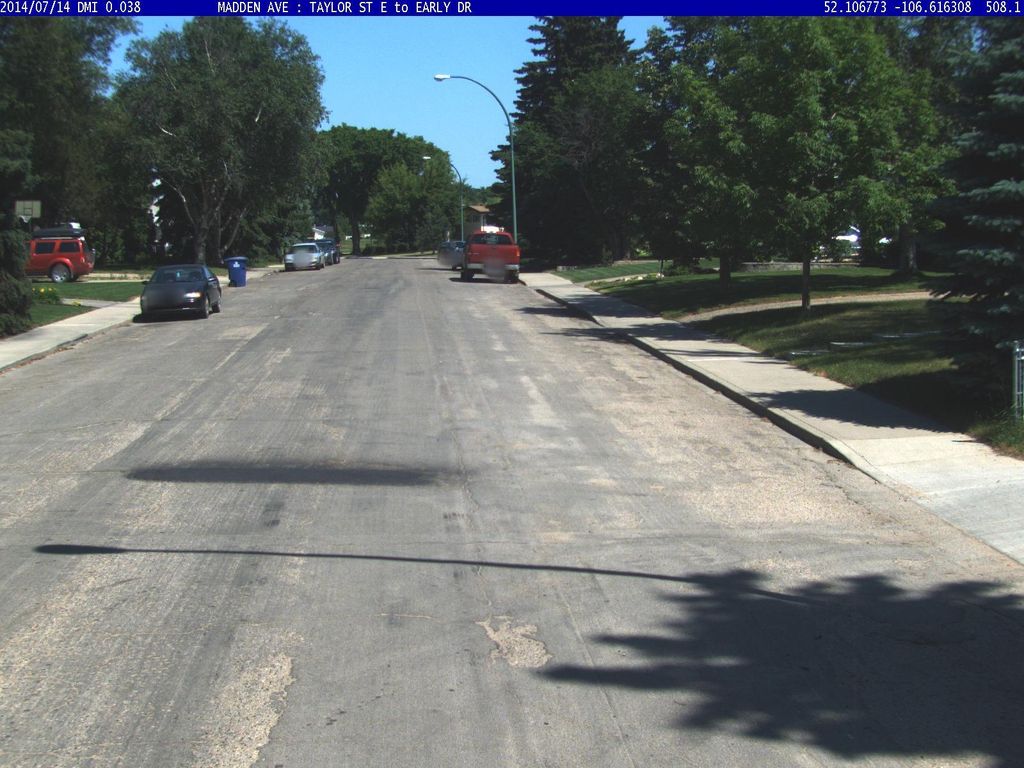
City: saskatoon